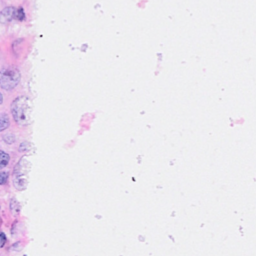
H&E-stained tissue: Breast